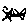
Label: star